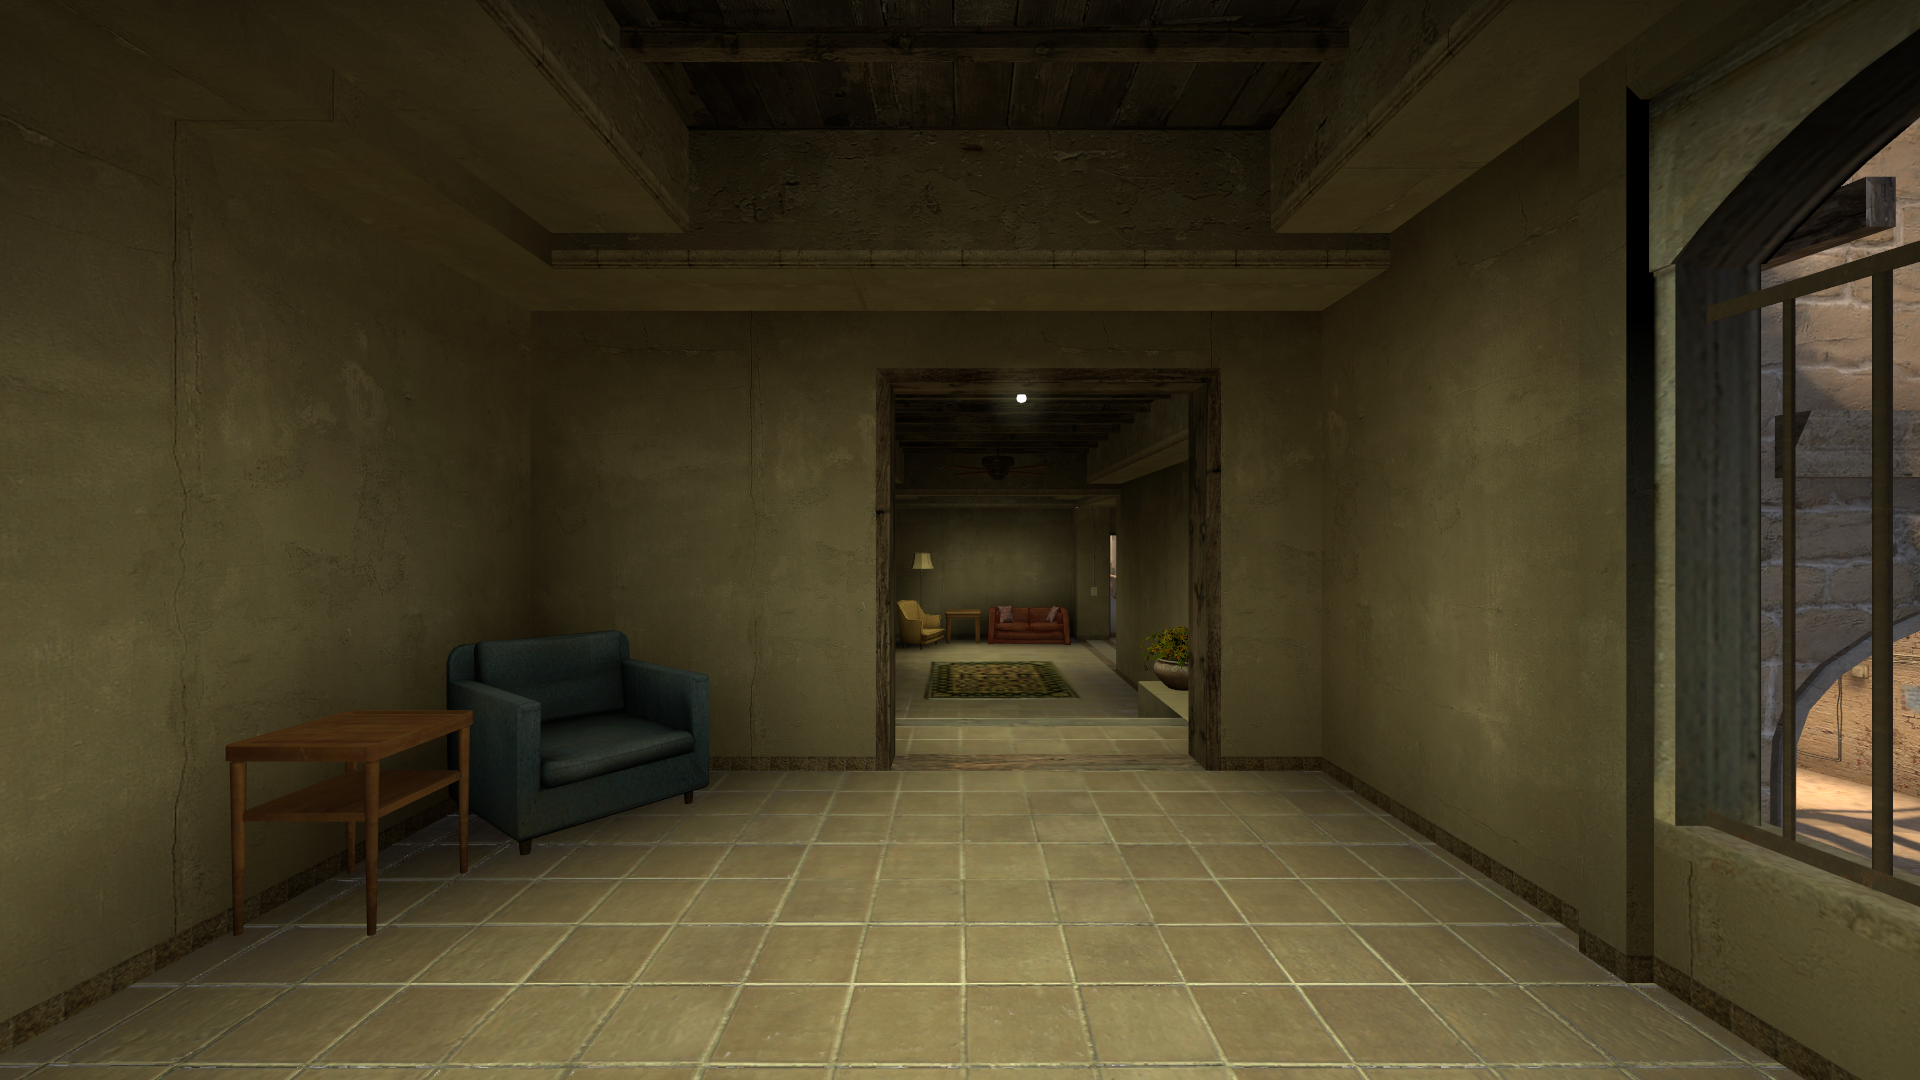
Map: de_mirage